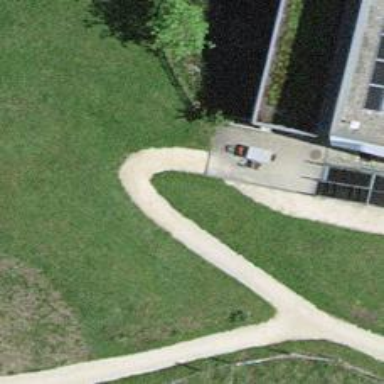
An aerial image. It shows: Path.